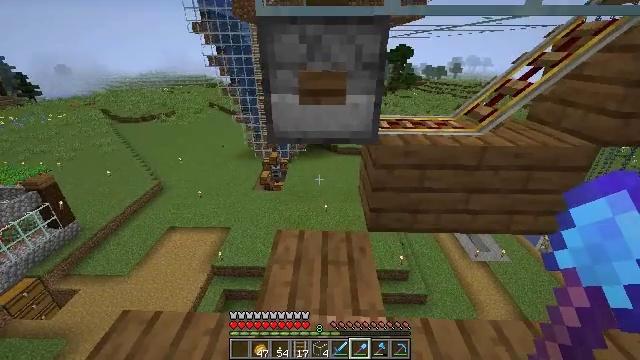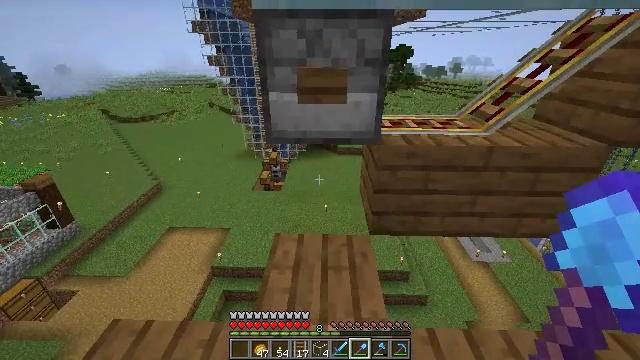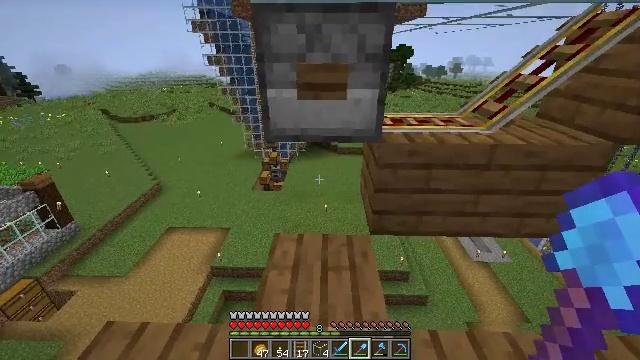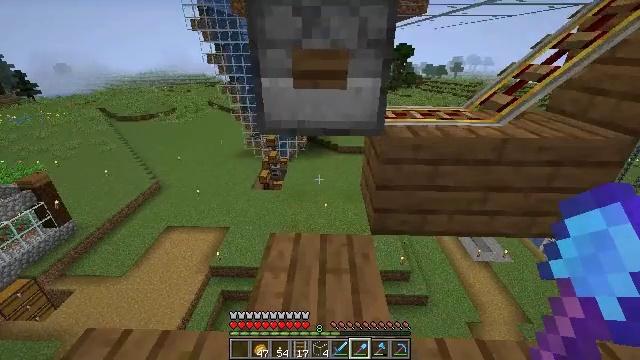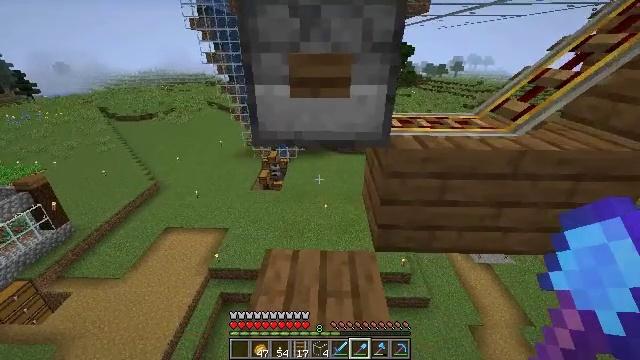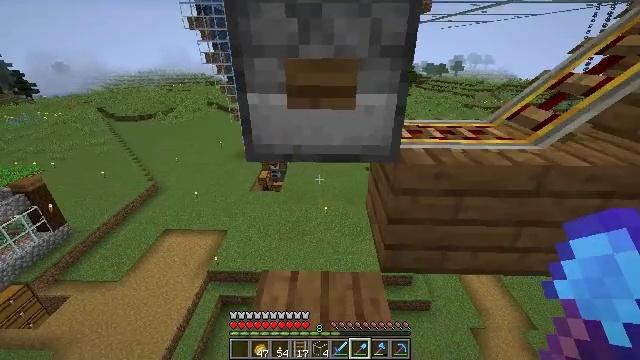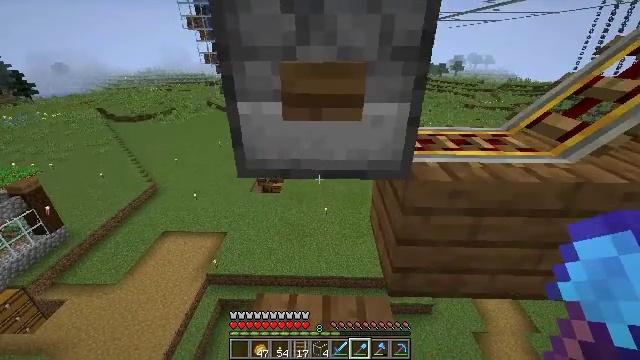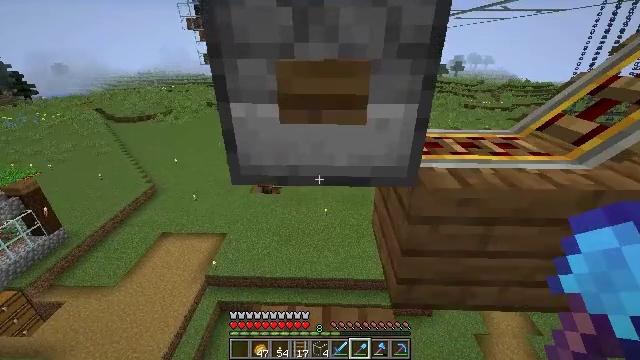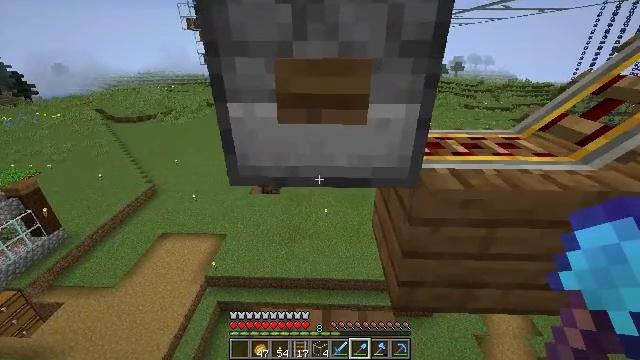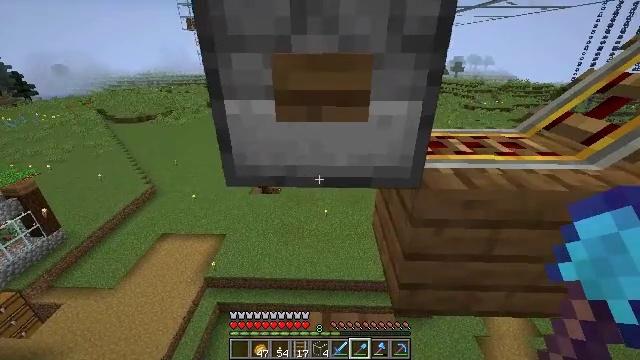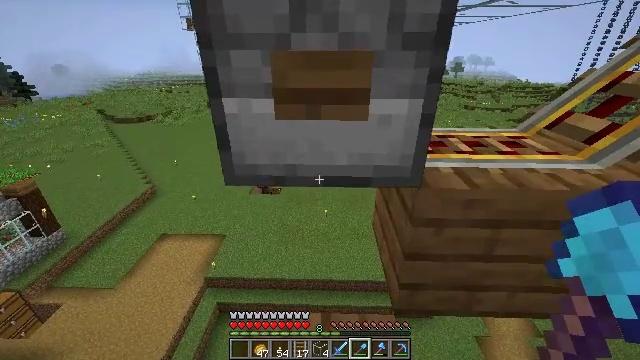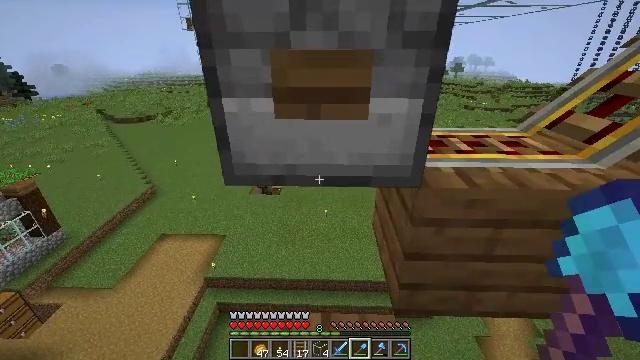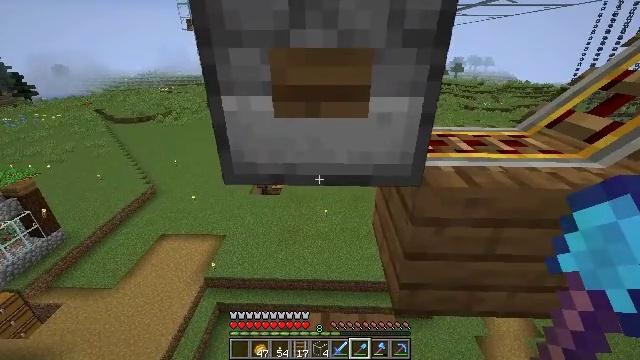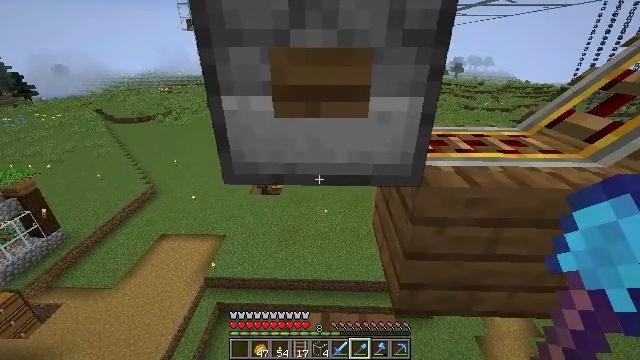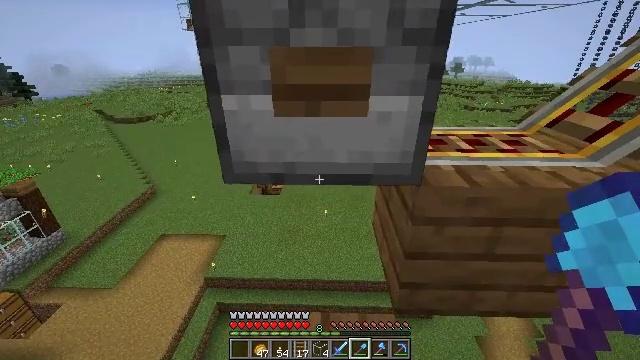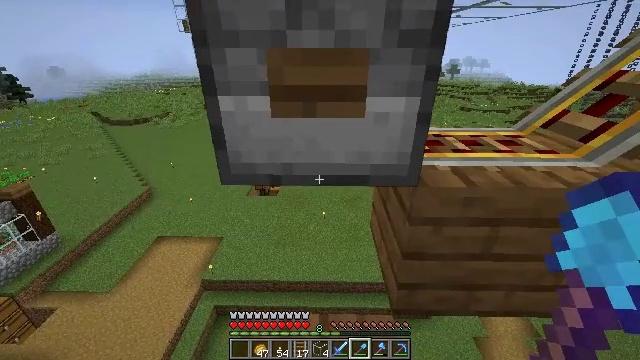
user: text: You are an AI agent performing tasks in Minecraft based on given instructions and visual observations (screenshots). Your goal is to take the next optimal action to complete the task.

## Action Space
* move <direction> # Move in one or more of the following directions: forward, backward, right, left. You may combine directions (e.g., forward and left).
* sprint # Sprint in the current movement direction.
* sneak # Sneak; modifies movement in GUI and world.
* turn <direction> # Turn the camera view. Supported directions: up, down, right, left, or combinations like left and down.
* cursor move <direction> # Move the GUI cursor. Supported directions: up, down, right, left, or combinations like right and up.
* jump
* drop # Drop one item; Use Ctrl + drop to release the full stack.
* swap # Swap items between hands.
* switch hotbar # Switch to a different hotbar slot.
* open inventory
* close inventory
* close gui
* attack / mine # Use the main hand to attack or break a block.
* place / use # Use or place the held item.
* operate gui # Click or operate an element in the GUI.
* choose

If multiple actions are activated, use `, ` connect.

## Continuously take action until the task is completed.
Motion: motion action
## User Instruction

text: Remove a spruce sign from the inventory.
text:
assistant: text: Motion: move forward, jump
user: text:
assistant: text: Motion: move forward, jump
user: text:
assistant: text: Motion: move forward, jump
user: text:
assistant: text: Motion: move forward, jump
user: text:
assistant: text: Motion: move forward
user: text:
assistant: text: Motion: no_op
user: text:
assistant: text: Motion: no_op
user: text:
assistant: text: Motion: no_op
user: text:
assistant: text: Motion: no_op
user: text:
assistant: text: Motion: no_op
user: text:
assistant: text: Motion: no_op
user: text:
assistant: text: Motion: no_op
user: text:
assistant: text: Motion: no_op
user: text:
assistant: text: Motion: no_op
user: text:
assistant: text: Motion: no_op
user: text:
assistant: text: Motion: turn up
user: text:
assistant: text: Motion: no_op
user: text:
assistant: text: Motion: no_op
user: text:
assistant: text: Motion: use / place
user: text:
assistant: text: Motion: use / place
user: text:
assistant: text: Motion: use / place
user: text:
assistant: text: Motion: use / place
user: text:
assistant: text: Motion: no_op
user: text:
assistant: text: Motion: open gui
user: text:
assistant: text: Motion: no_op
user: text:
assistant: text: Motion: no_op
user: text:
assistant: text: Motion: no_op
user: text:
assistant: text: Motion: no_op
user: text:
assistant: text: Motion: no_op
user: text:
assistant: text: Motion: no_op